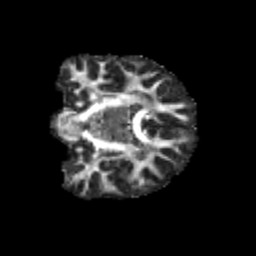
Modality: FA
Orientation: coronal
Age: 11
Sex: male
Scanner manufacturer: siemens
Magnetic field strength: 3 T
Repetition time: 3.8 s
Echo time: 0.07 s